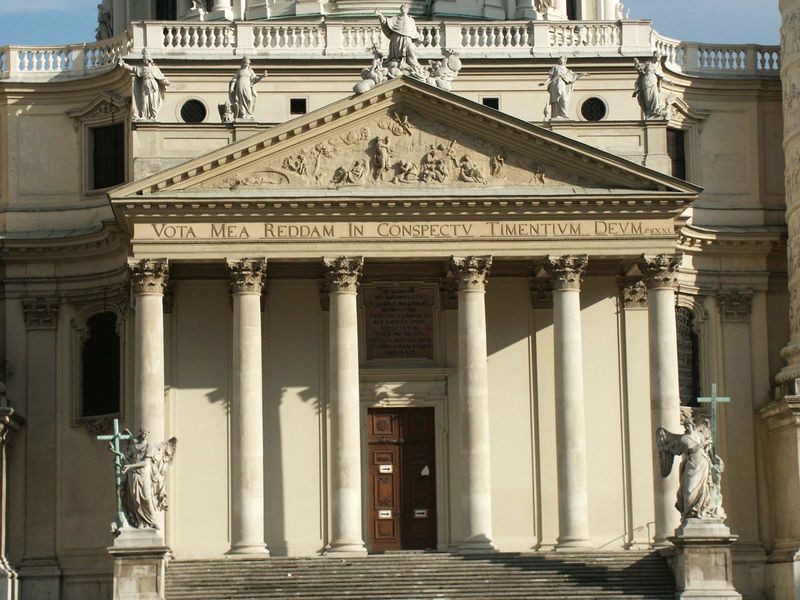
Titel: Karlskirche in Wien
Künstler: Johann Bernhard Fischer von Erlach
Standort: Wien, Karlskirche (EU - AUT)
Schlagwörter: weiß, frauen, fenster, frau, holz, marmor, säule, säulen, tür, gebäude, architektur, barock, stein, kirche, klassizismus, engel, skulptur, balkon, relief, schrift, fassade, italien, giebel, figuren, kuppel, treppe, treppen, tafel, inschrift, aufgang, geländer, stufen, foto, eingang, antike, kreuz, palast, balustrade, pantheon, rom, kapitell, fries, portal, skulpturen, kreuze, statuen, portikus, antik, griechisch, romanik, vatikan, eingan, tempel, heilige, wien, zeit, korinthisch, römisch, holztor, holztür, tympanon, latein, dreieckgiebel, vorhalle, lateinisch, spitzdach, kapitälchen, innschrift, korinthisches kapitell, säuöe, korithisch, mea, vota, satuen, lateinische innschrift, vota mea reddam in conspectu timentium deum